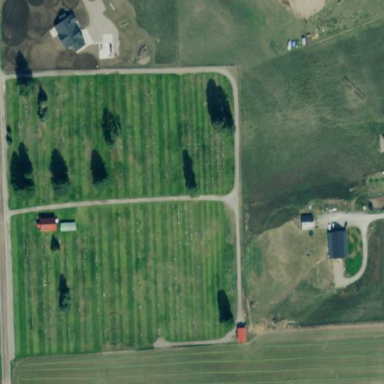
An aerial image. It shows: Cemetery.